Group 1:
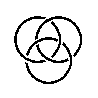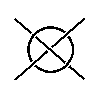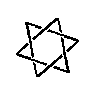
Group 2:
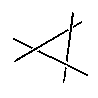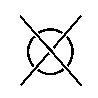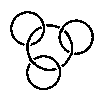
Rule separating the two groups: Impossible to realize in 3D space vs. not so.
Concepts: impossible, rigid, rigidity
Comments: Each unit is to be imagined as a flat rigid rod/hoop/triangle/etc.
Author: Leo Crabbe
Reference: https://en.wikipedia.org/wiki/Borromean_rings